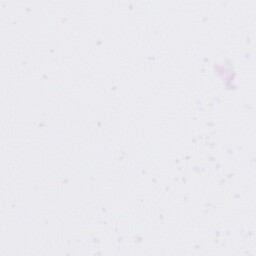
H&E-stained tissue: Liver